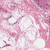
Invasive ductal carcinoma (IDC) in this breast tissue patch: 0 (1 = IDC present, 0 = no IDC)